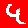
Digit: 4